Question: I want to create a custom navigation bar like that

Here is a default translucent navigation bar. I want to add a new view with the same background color as in the navigation bar below the navigation bar. But i don't know what is the actual colour of the navigation bar. Or maybe there is other way to create a custom navigation bar.
I need different presentations of a navigation bar for different view controllers inside one navigation controller. Also a navigation bar should have different functionality for different controllers, that is why I don't think that subclassing a UINavigationBar is a good idea.
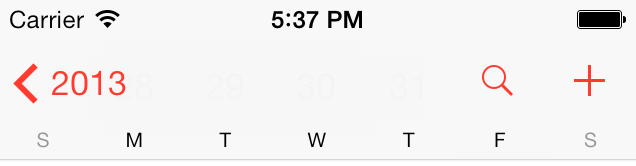
Answer: I found the answer in <URL> below the navigation bar and added a bottom border to it.